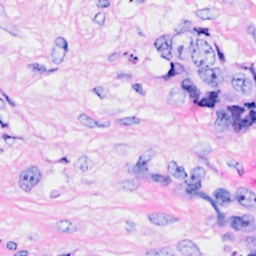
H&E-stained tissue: Breast